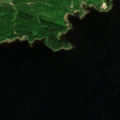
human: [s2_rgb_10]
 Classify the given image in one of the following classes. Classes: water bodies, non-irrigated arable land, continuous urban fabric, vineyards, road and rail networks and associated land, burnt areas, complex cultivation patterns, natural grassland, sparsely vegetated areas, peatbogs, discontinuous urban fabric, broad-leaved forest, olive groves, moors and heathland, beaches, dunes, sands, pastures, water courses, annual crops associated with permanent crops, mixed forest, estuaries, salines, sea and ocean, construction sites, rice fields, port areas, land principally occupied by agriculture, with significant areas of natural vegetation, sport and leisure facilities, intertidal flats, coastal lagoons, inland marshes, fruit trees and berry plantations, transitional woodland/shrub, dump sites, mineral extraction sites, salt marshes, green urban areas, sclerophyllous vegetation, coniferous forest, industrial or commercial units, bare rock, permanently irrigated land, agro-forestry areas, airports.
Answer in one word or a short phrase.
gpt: coniferous forest, mixed forest, water bodies